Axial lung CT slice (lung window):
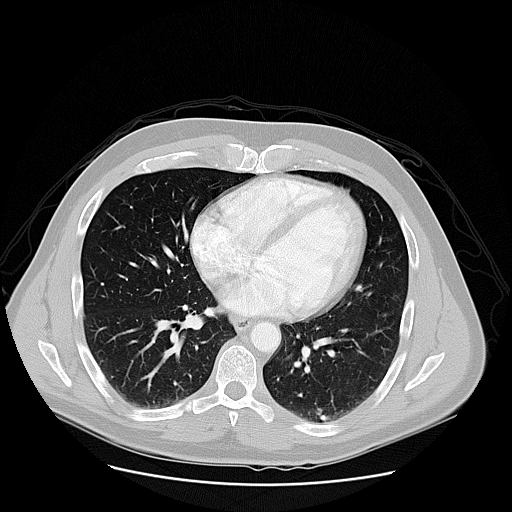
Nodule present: yes
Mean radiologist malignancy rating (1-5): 1.5